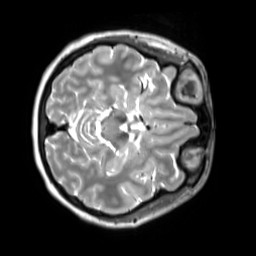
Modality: T2w
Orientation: axial
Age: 30
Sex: female
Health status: ill
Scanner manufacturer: siemens
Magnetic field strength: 3 T
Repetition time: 2.8 s
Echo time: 0.326 s